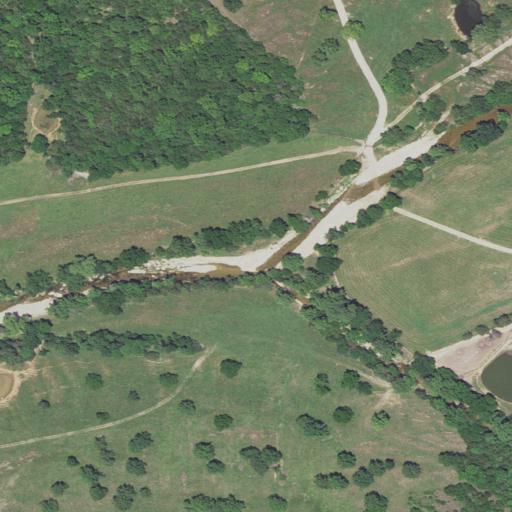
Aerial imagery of valley in Missouri named Pocket Hollow containing pasture, mixed forest, deciduous forest, shrub, grassland, and evergreen forest